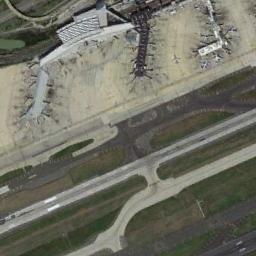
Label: airport